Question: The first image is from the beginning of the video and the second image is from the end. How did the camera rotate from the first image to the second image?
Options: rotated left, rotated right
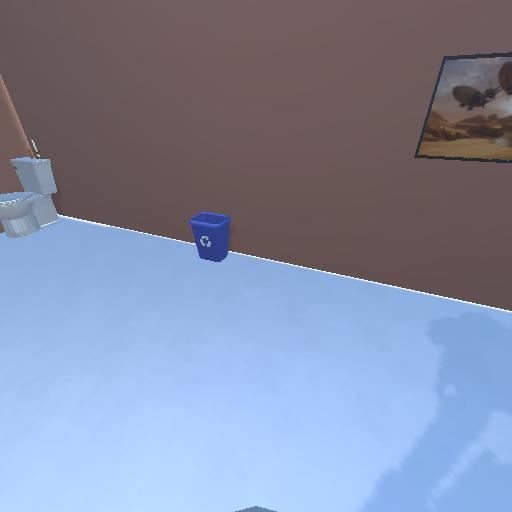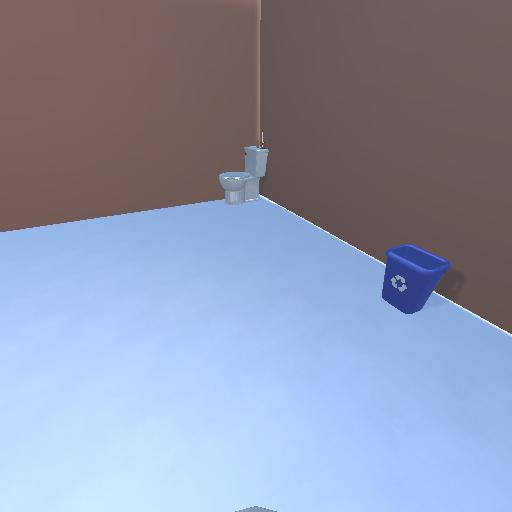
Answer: rotated left